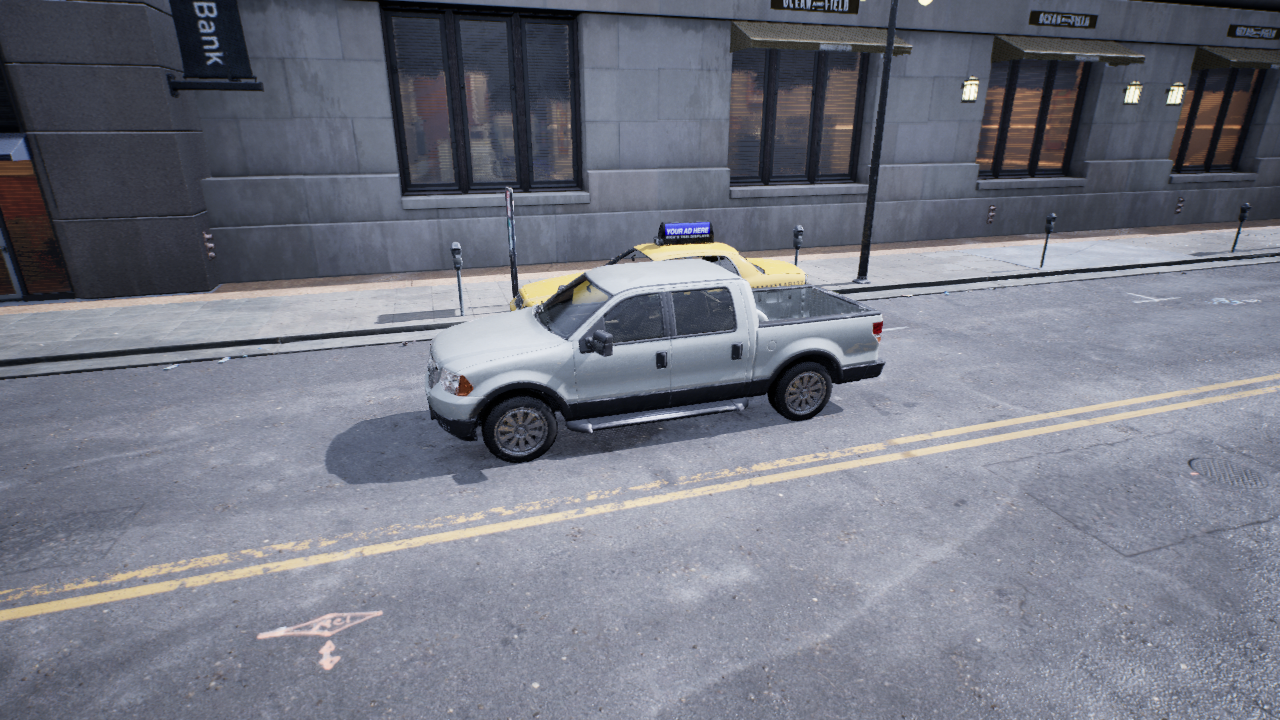
Venue: downtown
Lighting: overcast
Vehicle rig: pickup